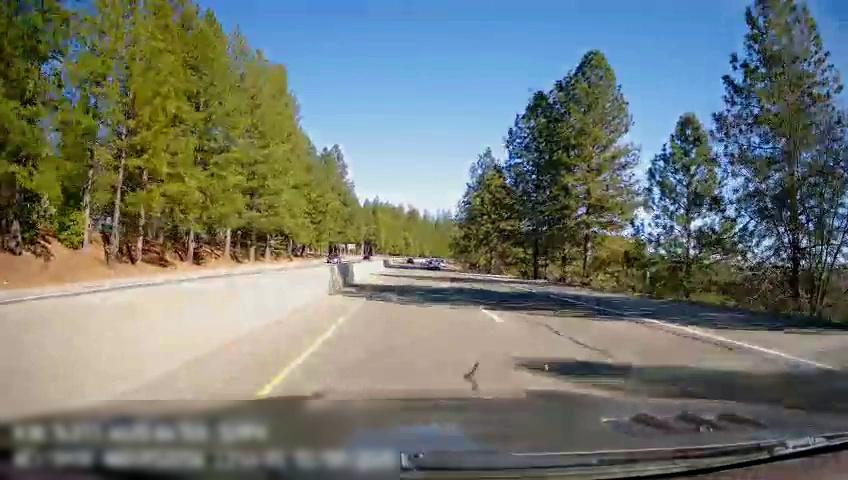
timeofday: Day
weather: Sunny
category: Drivable Space
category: Drivable Space
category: Vehicles | Car
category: Vehicles | Car
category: Lanes | Alternate Lane
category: Lanes | Current Lane
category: Lanes | Alternate Lane
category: Lanes | Opposite Lane